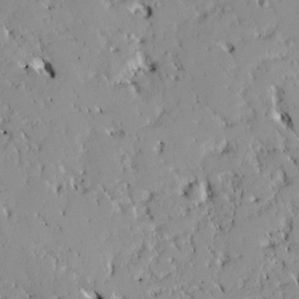
Label: non_frost